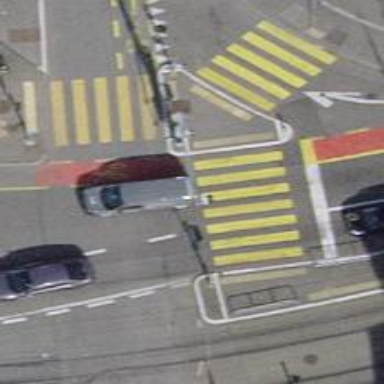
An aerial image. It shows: Road crossing with traffic signals.